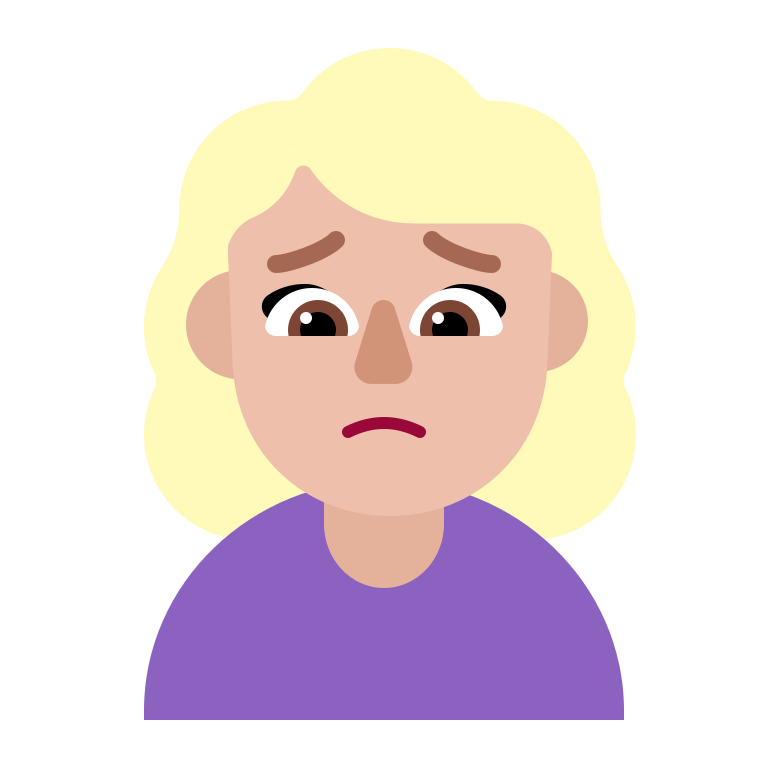
woman frowning flat  light